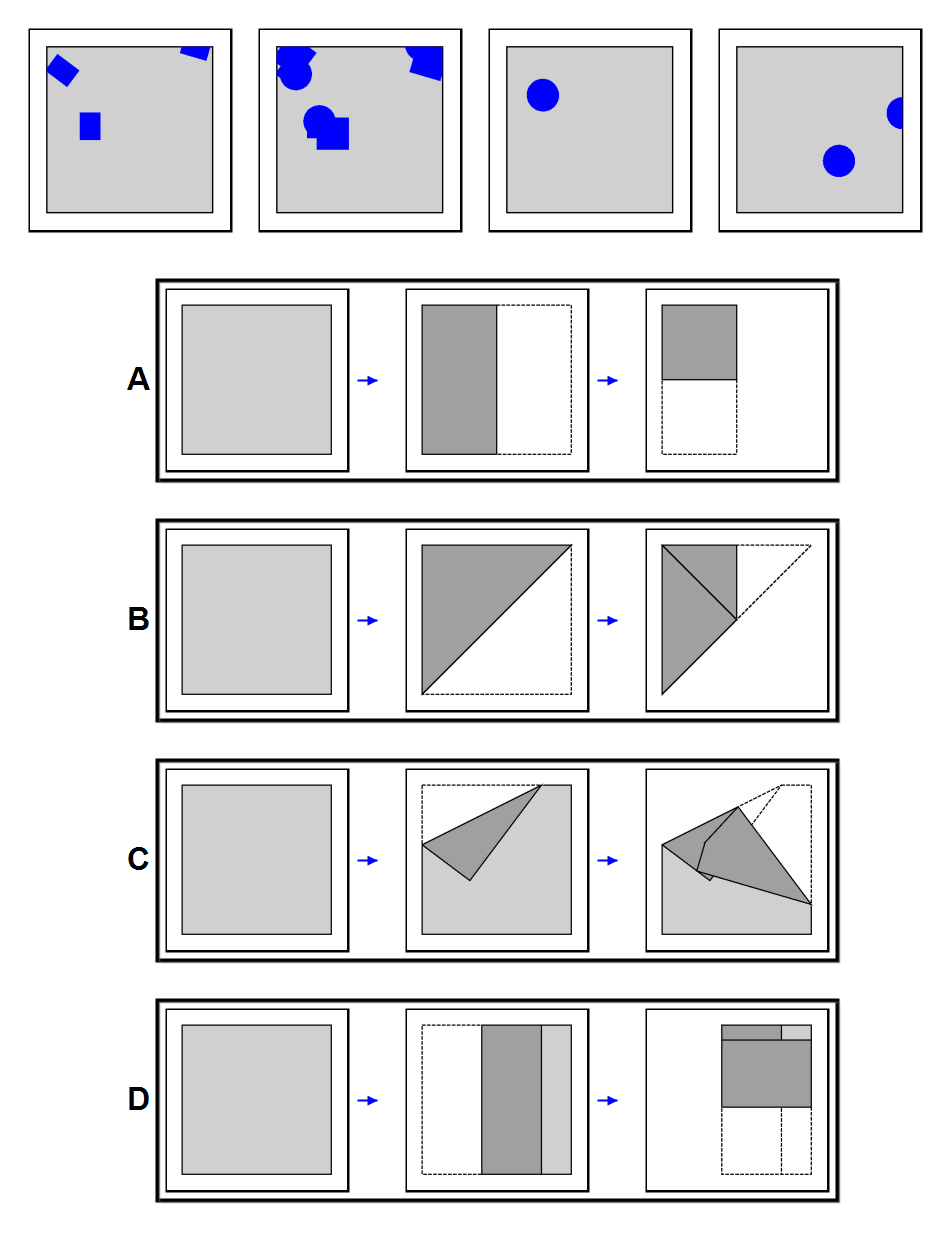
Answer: C